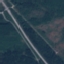
Land use / land cover class: Highway